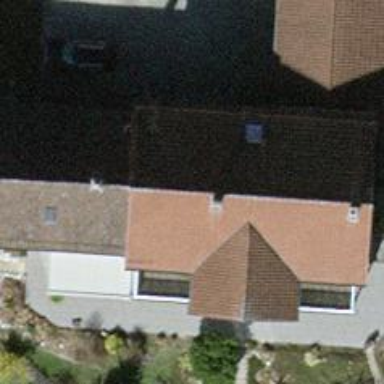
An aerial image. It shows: Simple house.